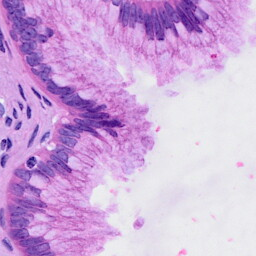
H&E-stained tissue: Cervix